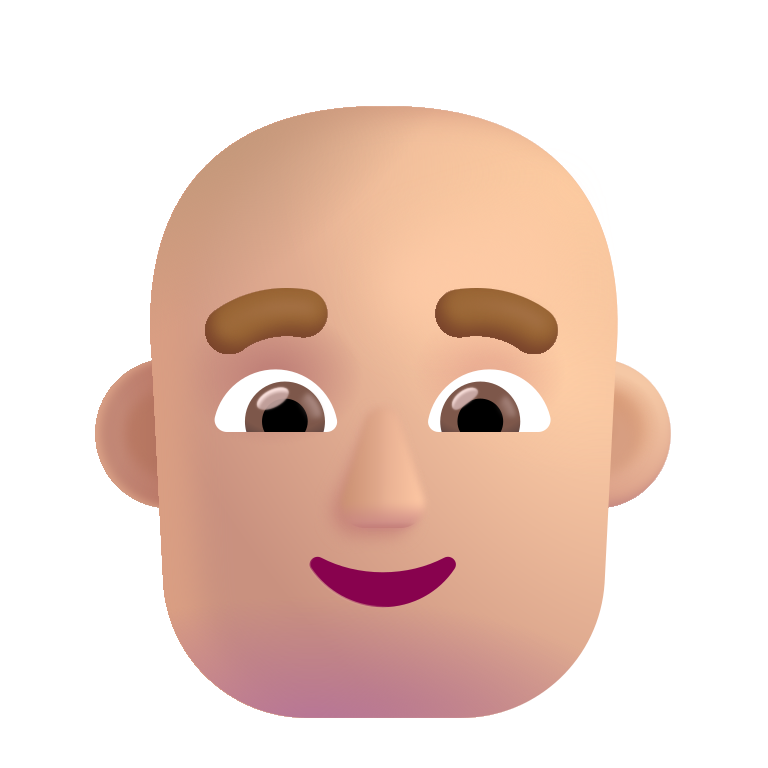
man bald color  light